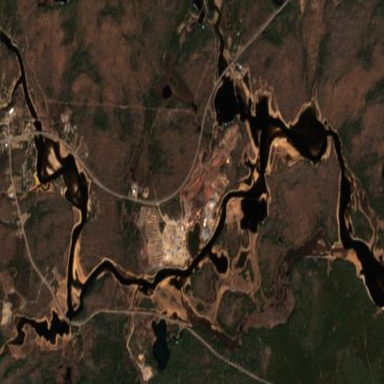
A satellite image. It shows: Industrial area known as lumber yard.